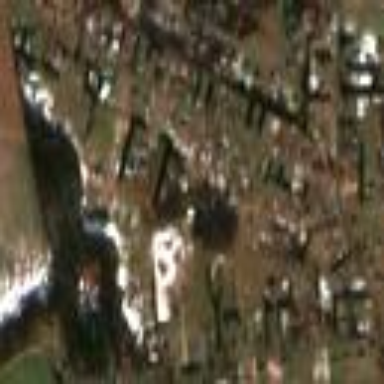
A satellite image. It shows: Residential area.